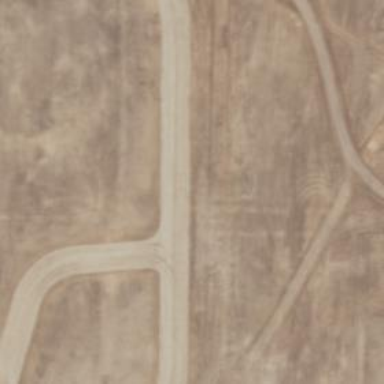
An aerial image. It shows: Raceway road.